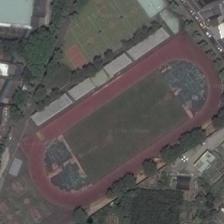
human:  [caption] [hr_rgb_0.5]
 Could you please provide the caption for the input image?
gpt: a large playground and two small basketball fields surrounded .

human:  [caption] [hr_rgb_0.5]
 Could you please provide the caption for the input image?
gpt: some buildings and green plants are around a playground with three basketball fields next to it .

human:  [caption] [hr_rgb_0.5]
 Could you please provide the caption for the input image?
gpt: the football field and other basketball fields are encircled in a triangular space by trees .

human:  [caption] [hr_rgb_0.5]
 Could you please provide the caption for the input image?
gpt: a playground with several basketball fields next to it is surroundeded by many buildings .

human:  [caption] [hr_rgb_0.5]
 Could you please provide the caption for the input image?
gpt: a playground with several basketball fields is surrounded by many trees and houses .